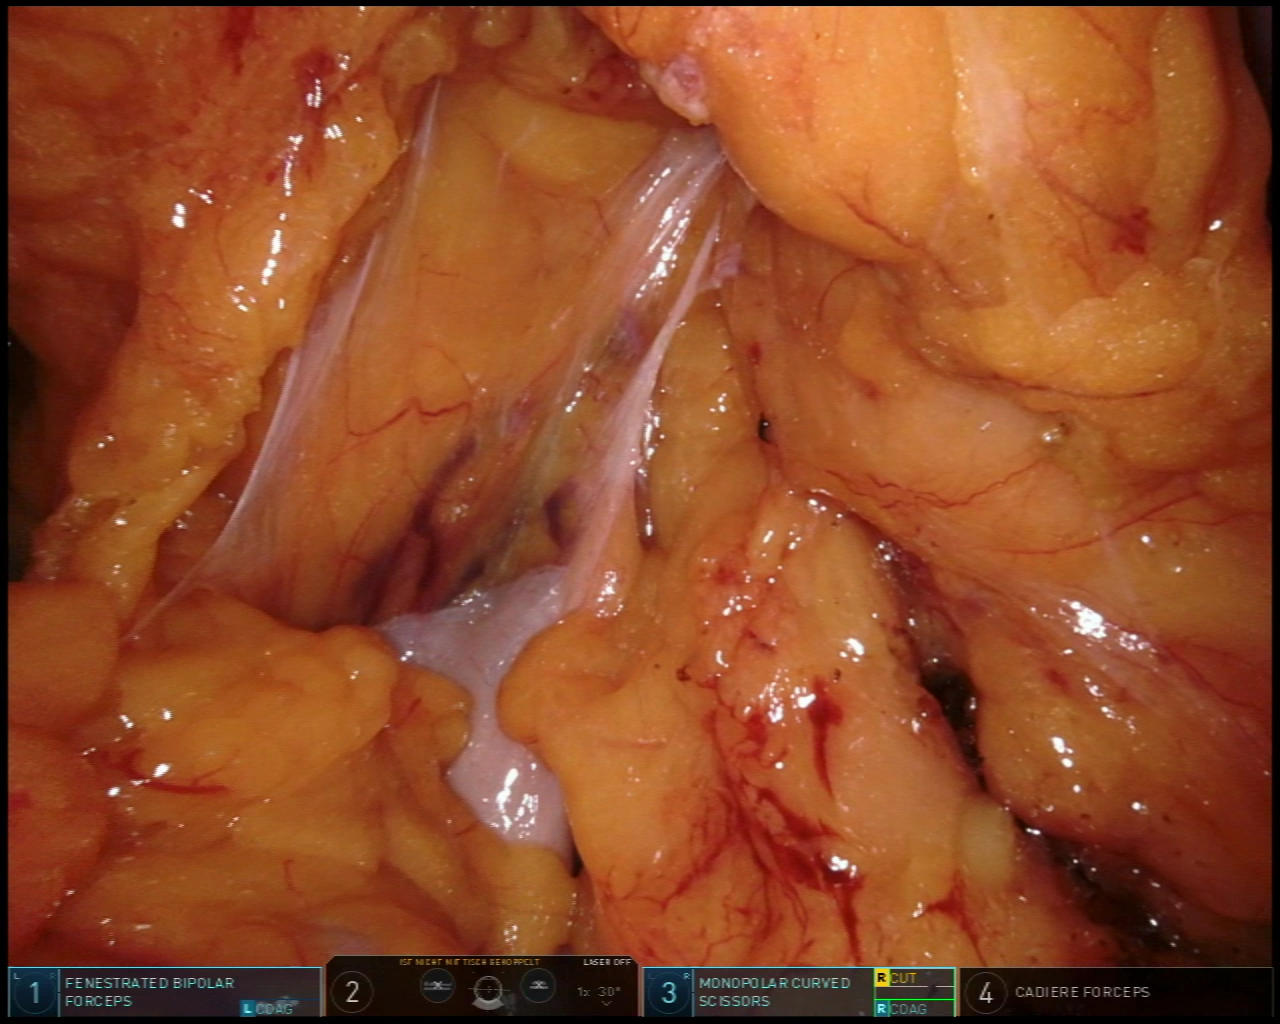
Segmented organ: stomach
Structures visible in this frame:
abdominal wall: no
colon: no
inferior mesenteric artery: no
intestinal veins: no
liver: no
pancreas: no
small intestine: no
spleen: no
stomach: yes
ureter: no
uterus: no
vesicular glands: no